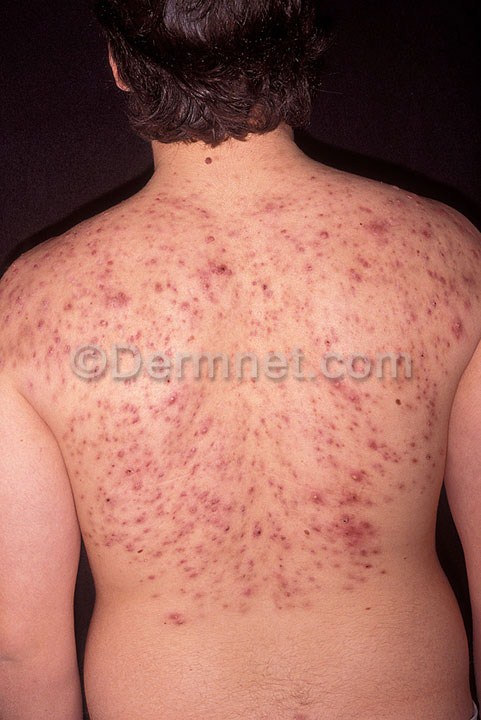
Disease: Acne and Rosacea Photos